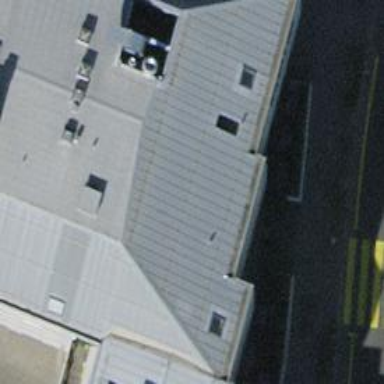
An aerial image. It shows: Restaurant.